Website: home-depot
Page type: newsletter-management
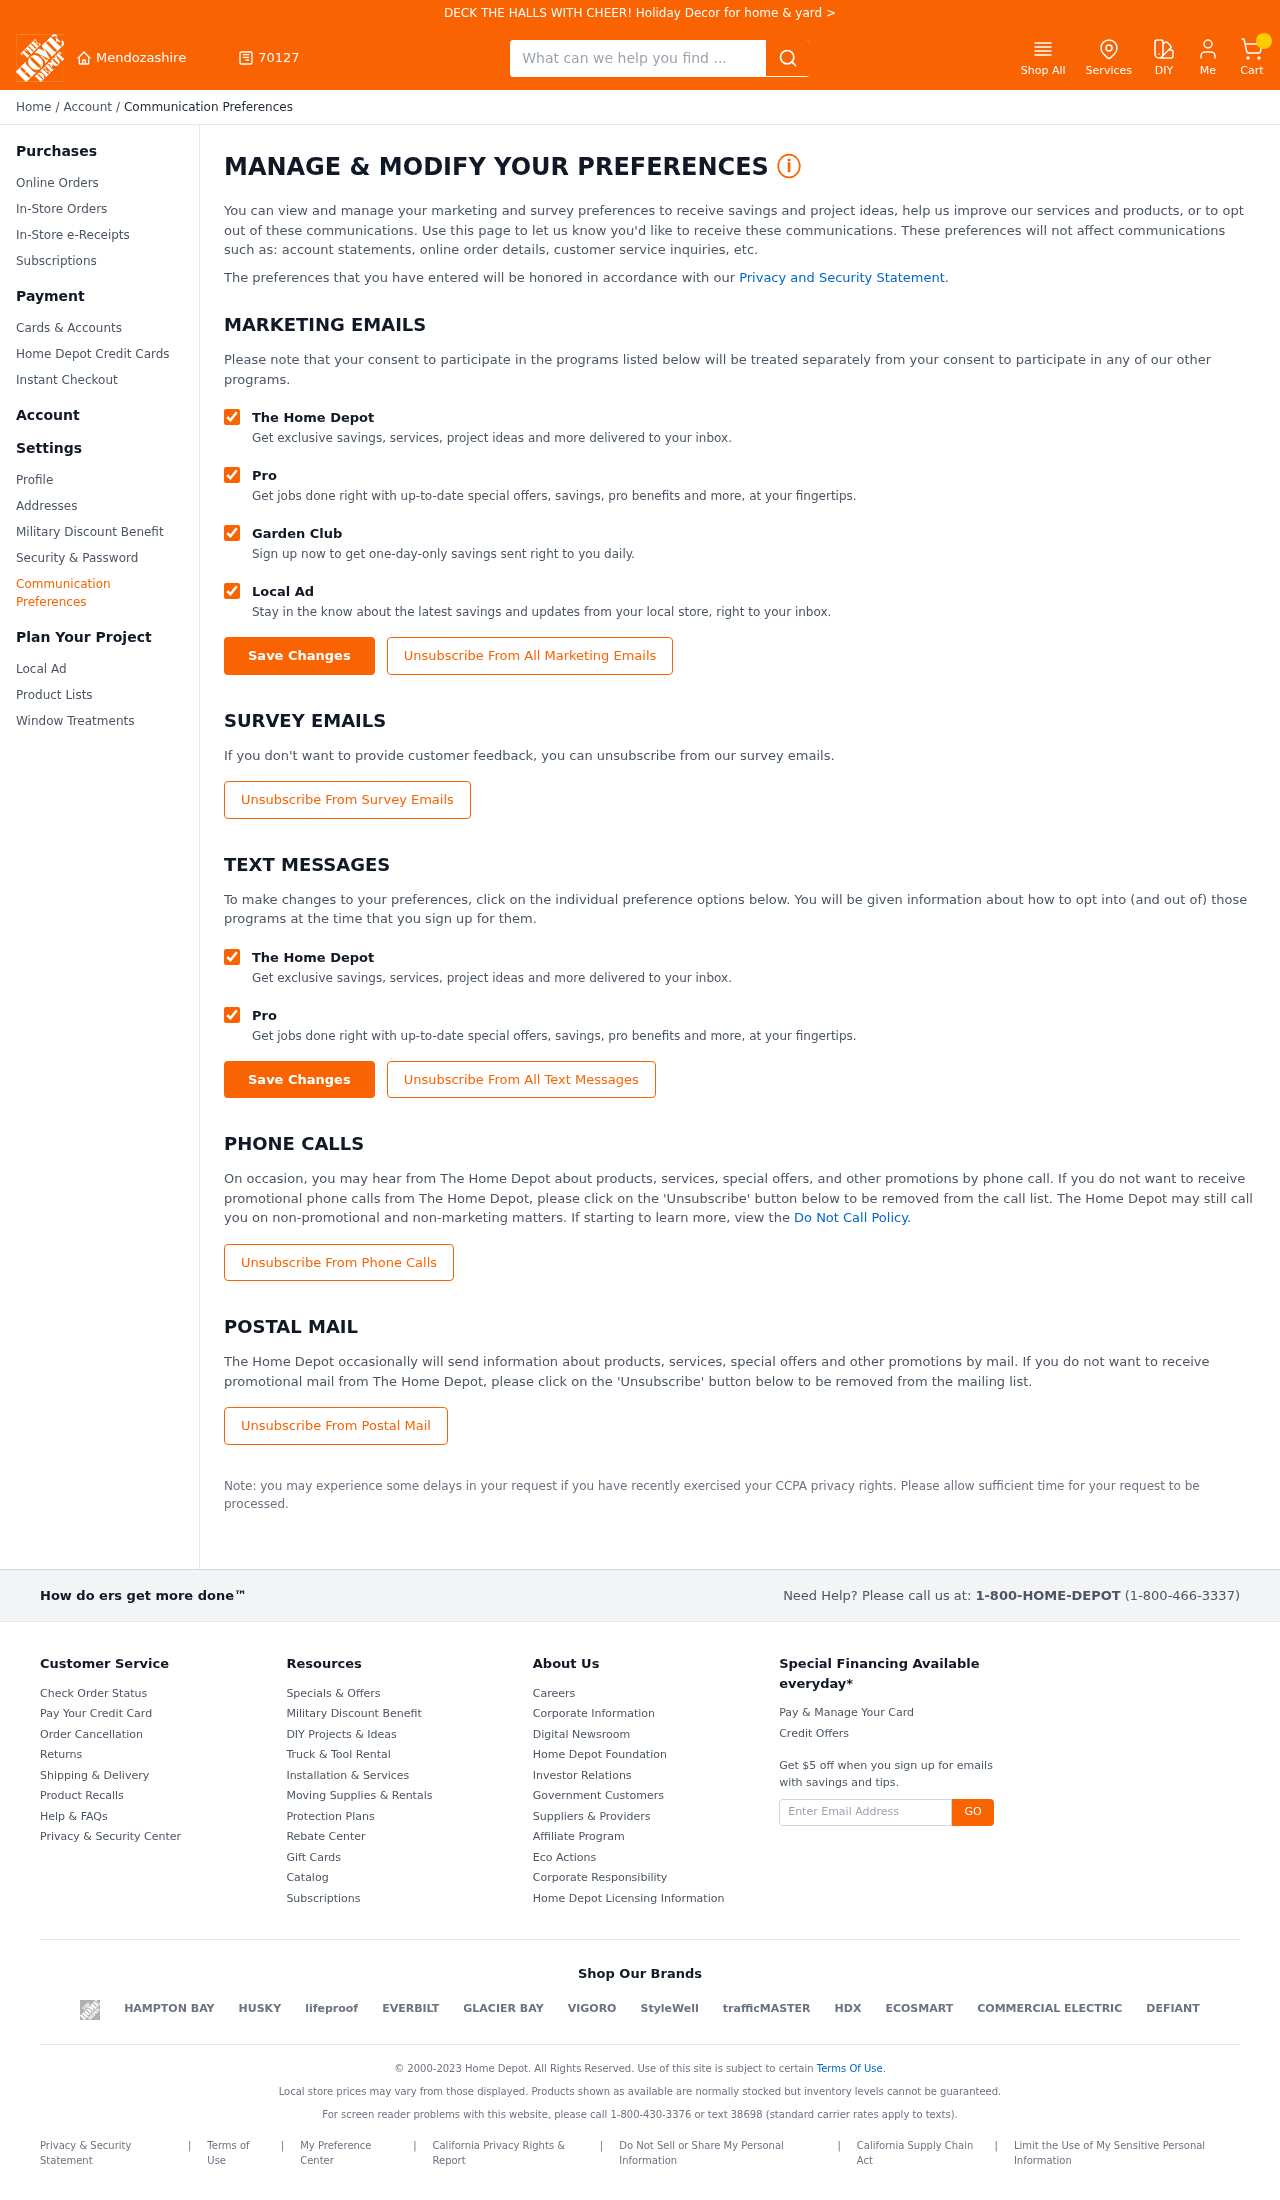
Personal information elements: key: PII_CITY
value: Mendozashire
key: PII_POSTCODE
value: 70127
Search elements: key: HEADER_SEARCH
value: What can we help you find ...